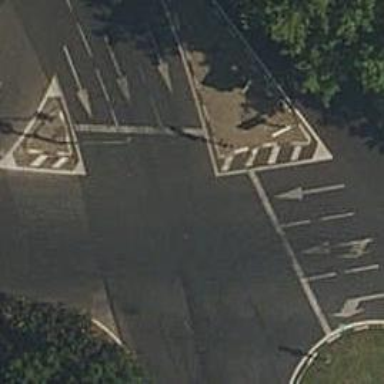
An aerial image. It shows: Road with traffic signals.